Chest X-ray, AP view. Patient: 10 years old, sex M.
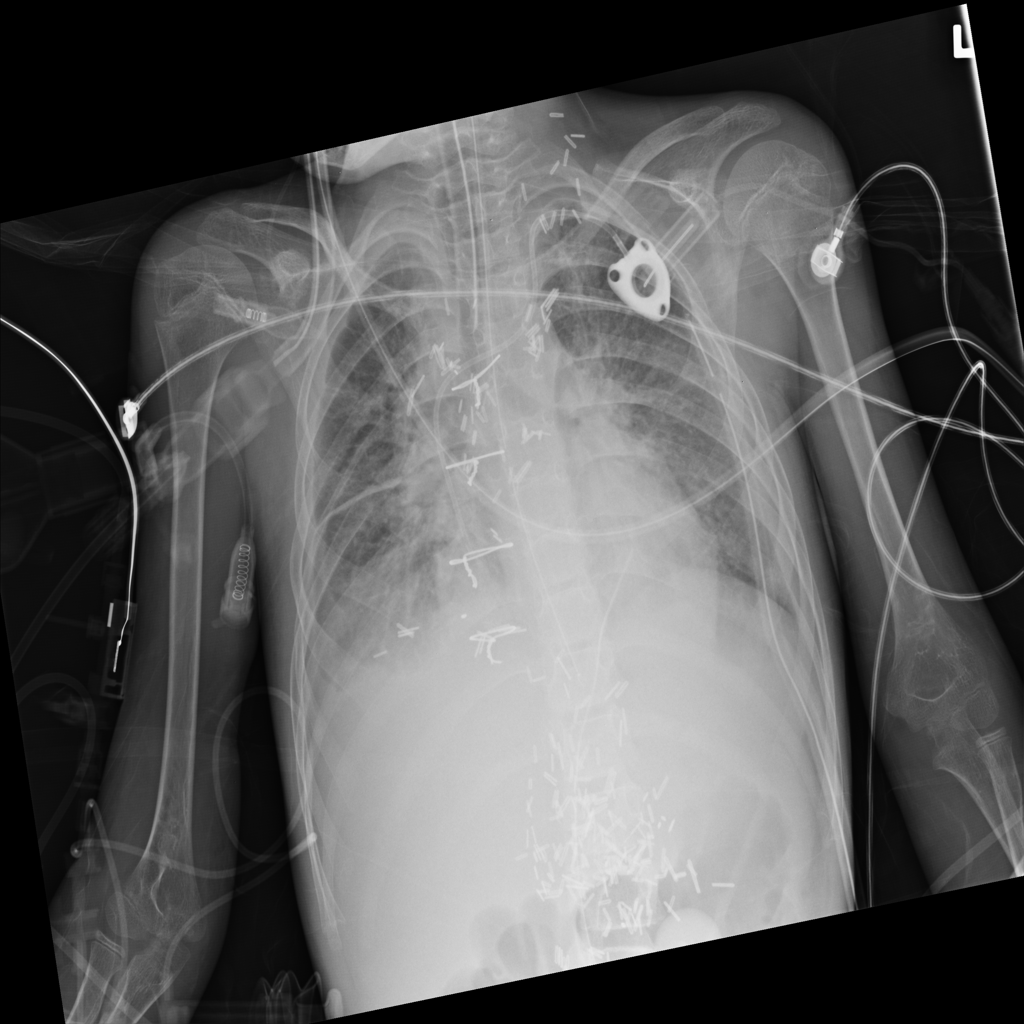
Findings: Atelectasis, Consolidation, Effusion, Infiltration, Pleural_Thickening